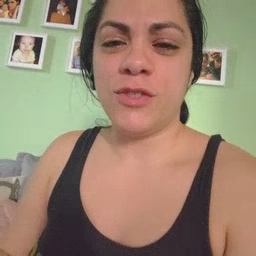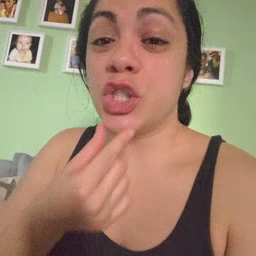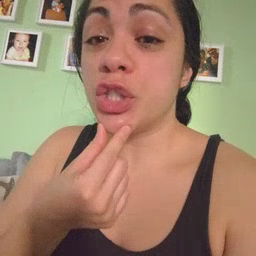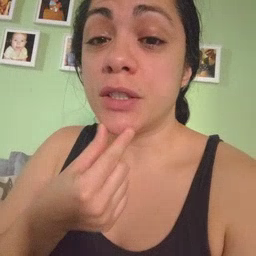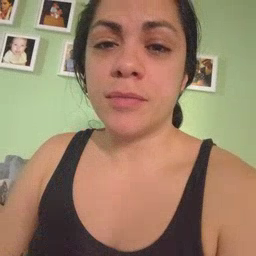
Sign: chin